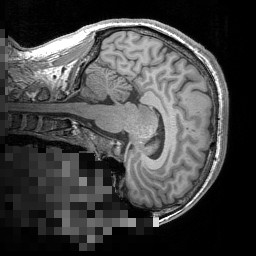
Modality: T1w
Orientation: sagittal
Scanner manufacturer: siemens
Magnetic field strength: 3 T
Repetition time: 1.5 s
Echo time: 0.00291 s